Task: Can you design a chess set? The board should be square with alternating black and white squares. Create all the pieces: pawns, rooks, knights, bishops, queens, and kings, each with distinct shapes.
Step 2683:
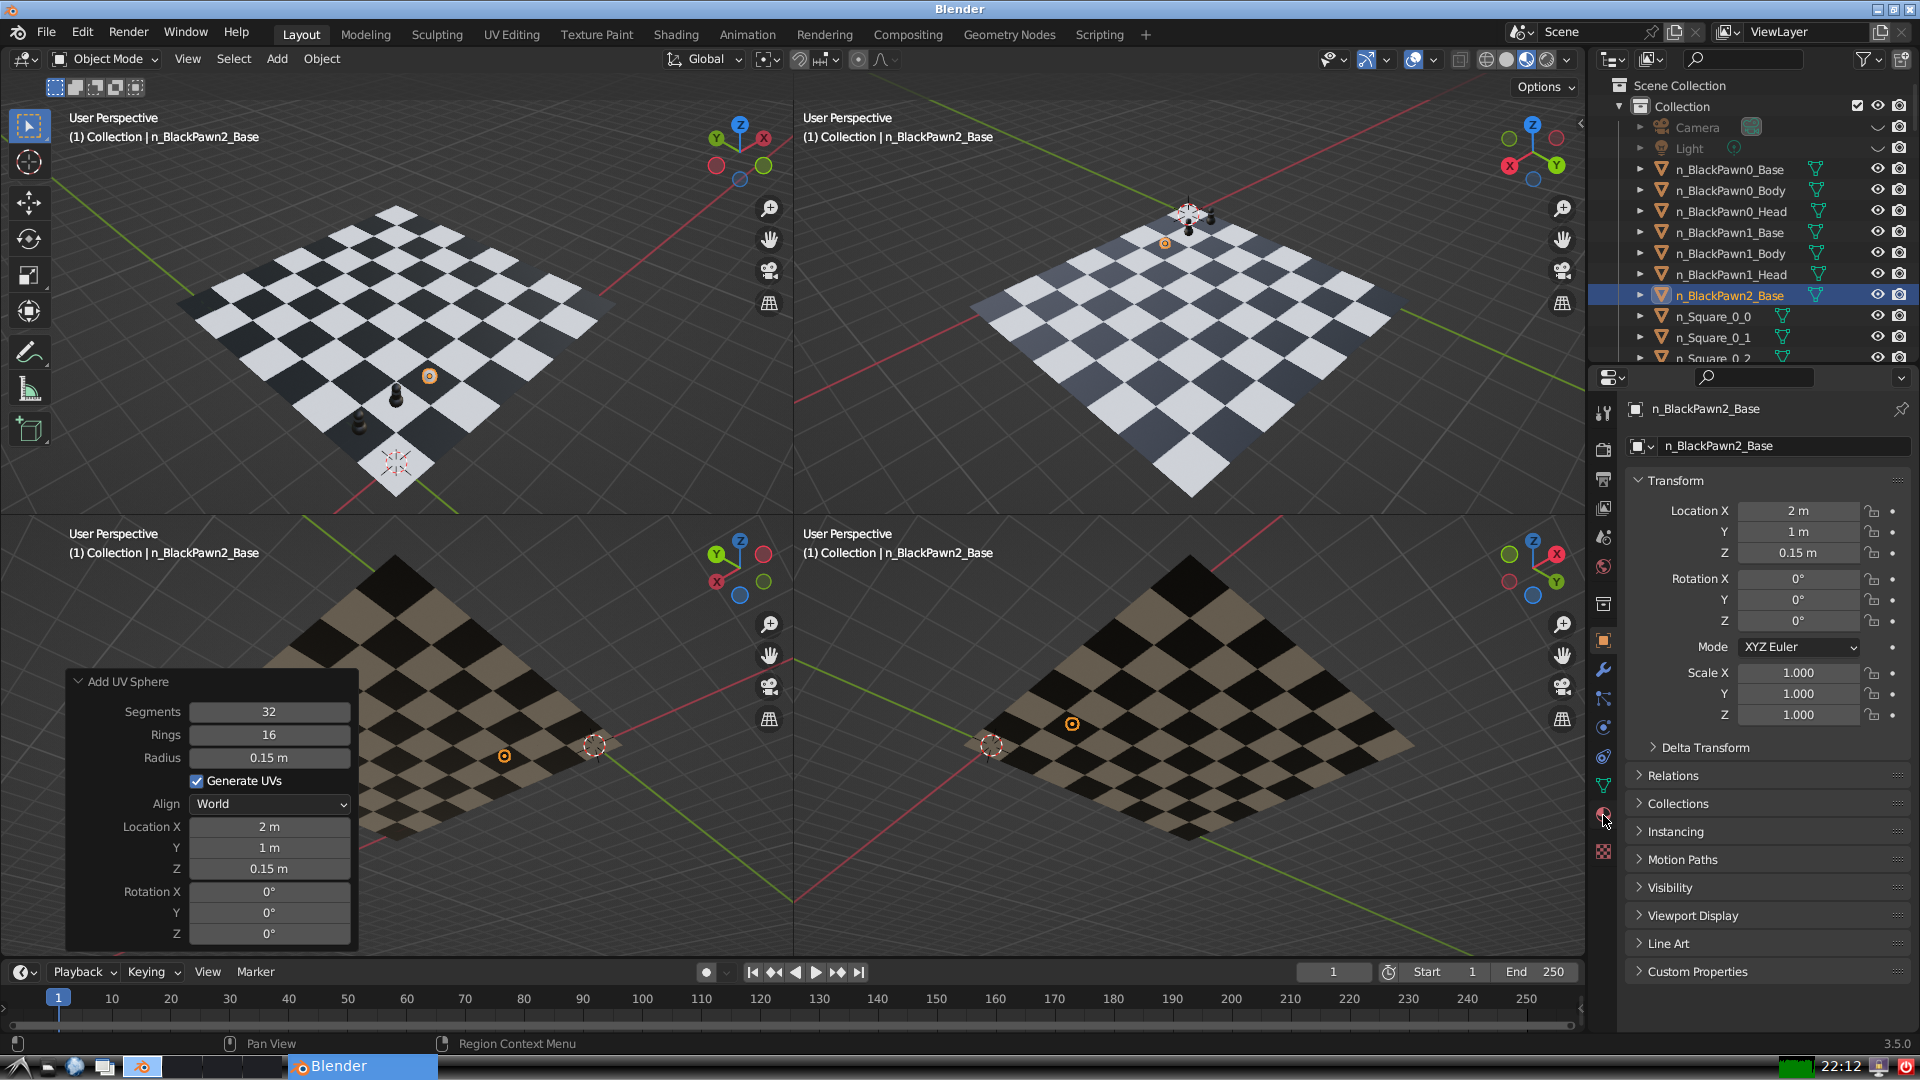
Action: click: no